Field crop: maize
Growth stage: 2
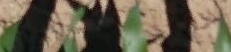
Species: maize